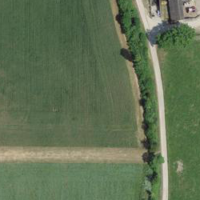
EUNIS habitat code: 52
Species observed at this site:
Anthriscus sylvestris